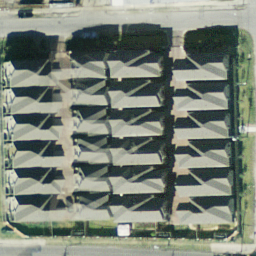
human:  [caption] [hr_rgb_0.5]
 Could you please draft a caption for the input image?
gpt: Many houses with grey and black roofs arranged in lines in the dense residential area .

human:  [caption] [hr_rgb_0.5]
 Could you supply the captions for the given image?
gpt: Many houses arranged in lines with some plants arround them in the dense residential area .

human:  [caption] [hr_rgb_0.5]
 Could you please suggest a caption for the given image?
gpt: Many houses arranged in lines in the dense residential area .

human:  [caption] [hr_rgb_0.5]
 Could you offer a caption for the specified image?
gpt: This is a dense residential area with many houses .

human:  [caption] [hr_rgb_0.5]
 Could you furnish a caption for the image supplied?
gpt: There are many houses and plants in the residential area .